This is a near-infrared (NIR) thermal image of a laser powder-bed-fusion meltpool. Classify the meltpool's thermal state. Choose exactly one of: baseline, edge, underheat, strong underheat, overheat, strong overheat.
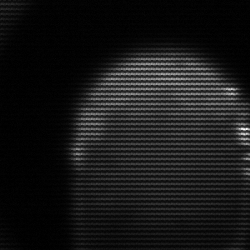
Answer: edge